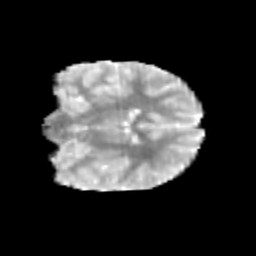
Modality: MD
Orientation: coronal
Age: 9
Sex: female
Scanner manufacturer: siemens
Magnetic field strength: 3 T
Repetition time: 3.8 s
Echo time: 0.07 s